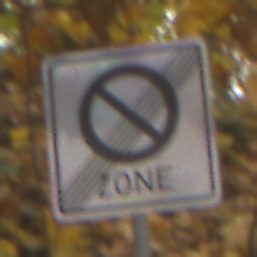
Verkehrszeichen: EndeEingeschraenktesHalteverbotZone
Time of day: MorningAfternoon
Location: Outdoor (Nature)
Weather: Overcast
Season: Autumn
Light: Natural